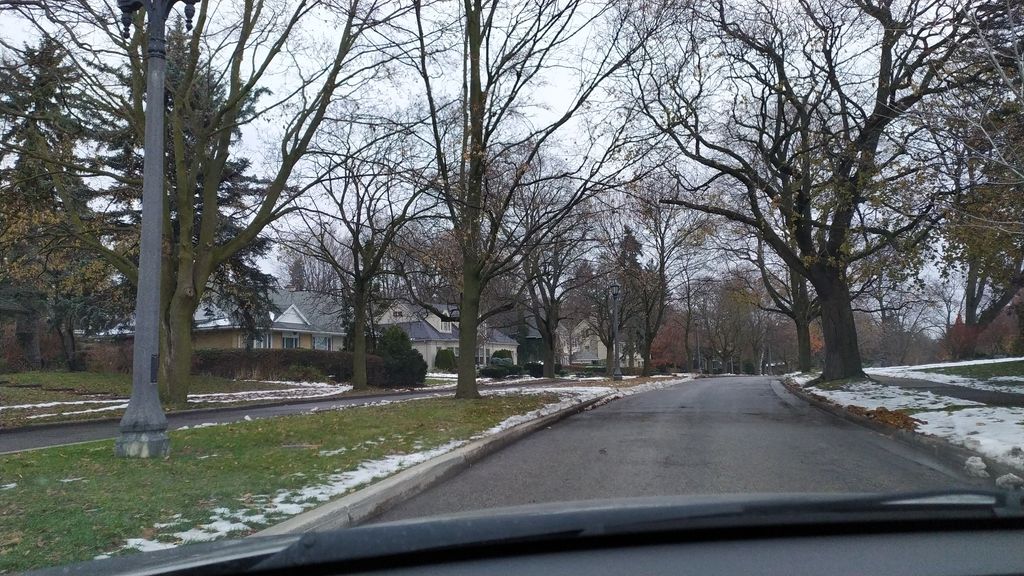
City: kitchener-waterloo